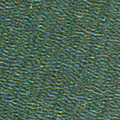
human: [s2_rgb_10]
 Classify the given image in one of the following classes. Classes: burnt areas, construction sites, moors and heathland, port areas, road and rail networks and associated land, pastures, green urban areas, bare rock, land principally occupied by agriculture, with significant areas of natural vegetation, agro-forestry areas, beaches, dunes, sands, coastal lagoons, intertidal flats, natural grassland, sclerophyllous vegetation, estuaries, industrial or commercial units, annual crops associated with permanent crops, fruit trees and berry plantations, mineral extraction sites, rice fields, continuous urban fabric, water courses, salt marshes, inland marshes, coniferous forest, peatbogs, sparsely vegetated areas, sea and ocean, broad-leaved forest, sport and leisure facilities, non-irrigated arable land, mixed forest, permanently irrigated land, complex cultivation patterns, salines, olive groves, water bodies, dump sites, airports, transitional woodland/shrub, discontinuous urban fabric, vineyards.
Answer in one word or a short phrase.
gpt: sea and ocean